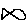
Label: fish